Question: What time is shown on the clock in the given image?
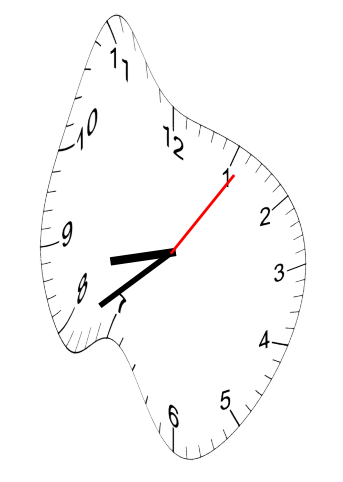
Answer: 08:39:06